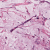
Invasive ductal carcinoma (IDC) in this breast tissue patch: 1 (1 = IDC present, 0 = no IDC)